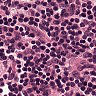
Metastatic tissue present: no